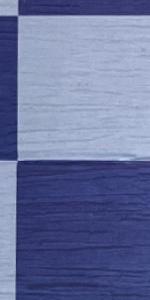
Label: Empty